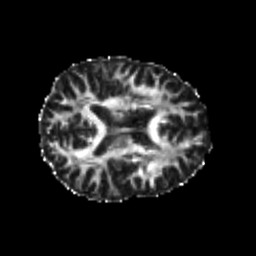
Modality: FA
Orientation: axial
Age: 20
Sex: female
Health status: healthy
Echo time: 0.074 s